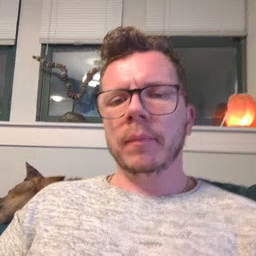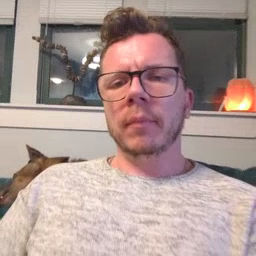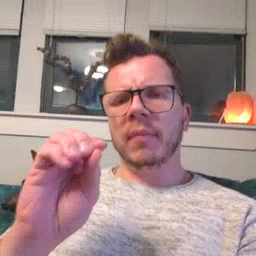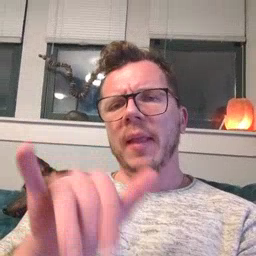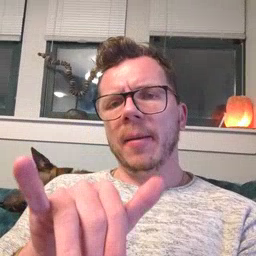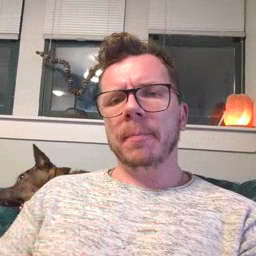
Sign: that